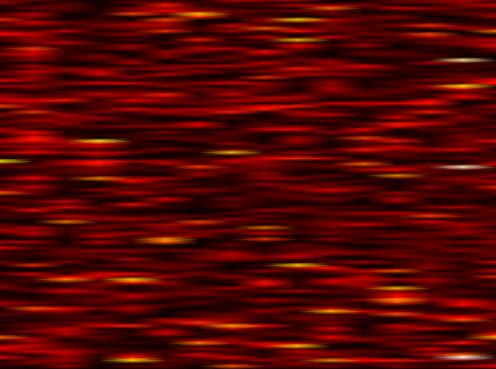
Label: WOLA